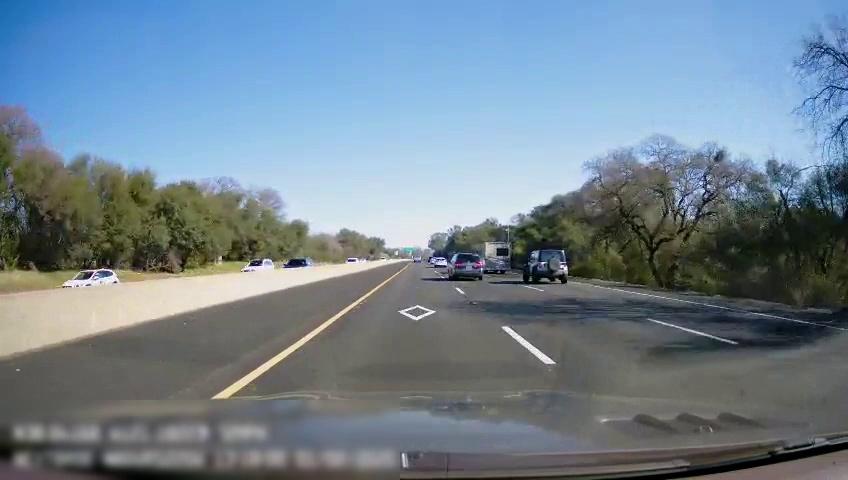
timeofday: Day
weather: Sunny
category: Drivable Space
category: Vehicles | Car
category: Vehicles | Car
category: Vehicles | SUV
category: Vehicles | Car
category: Vehicles | SUV
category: Vehicles | SUV
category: Vehicles | SUV
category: Vehicles | Van
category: Vehicles | Car
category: Lanes | Current Lane
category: Lanes | Current Lane
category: Lanes | Alternate Lane
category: Lanes | Alternate Lane